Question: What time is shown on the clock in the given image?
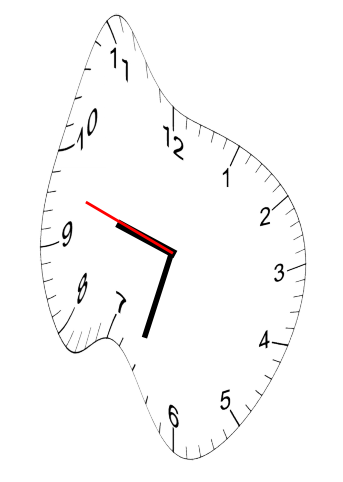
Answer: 09:32:48